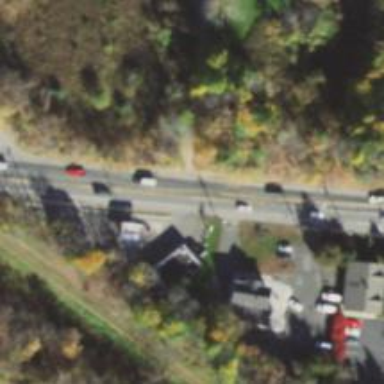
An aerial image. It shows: Asphalt road classified as trunk highway.